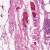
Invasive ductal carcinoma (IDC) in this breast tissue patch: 0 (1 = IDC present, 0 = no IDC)